Field crop: tomato
Growth stage: 2
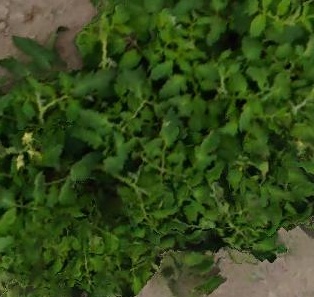
Species: tomato